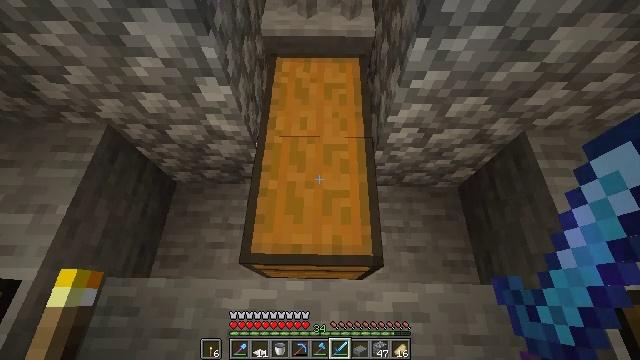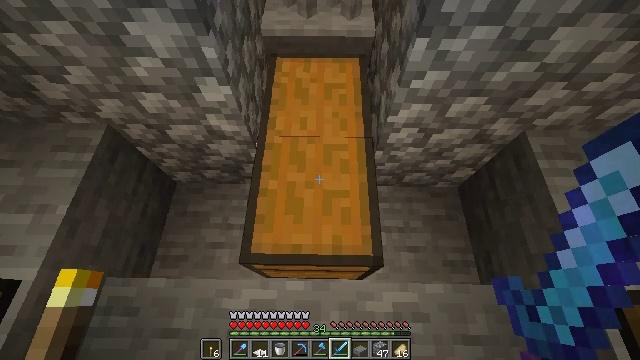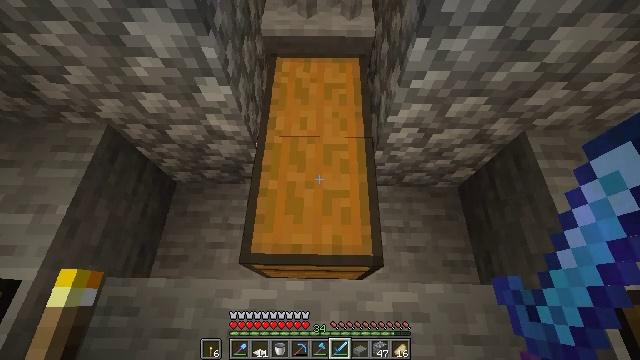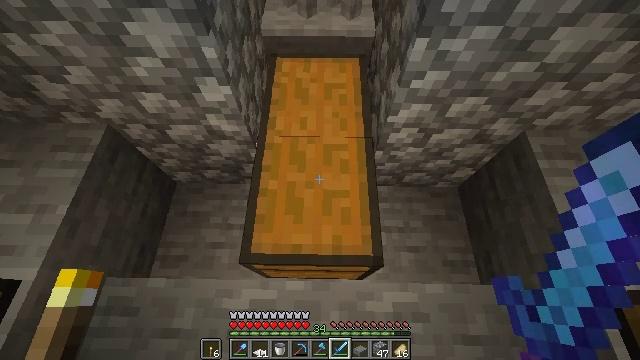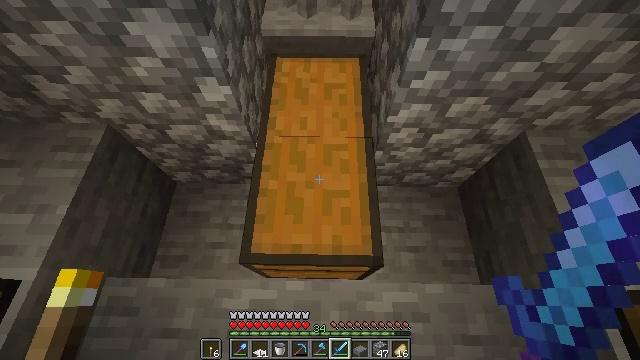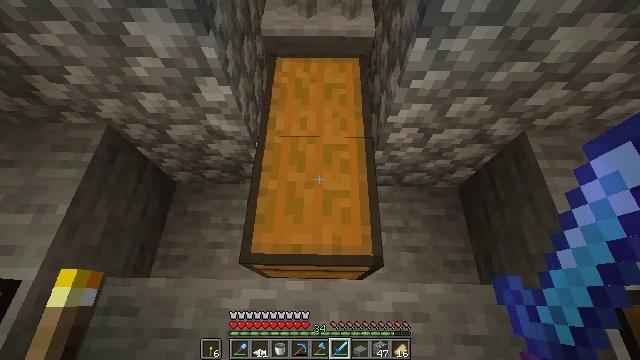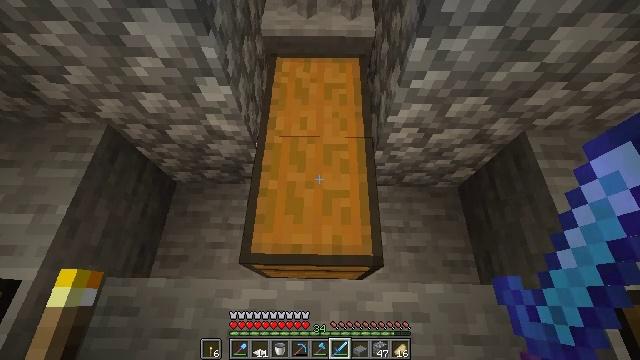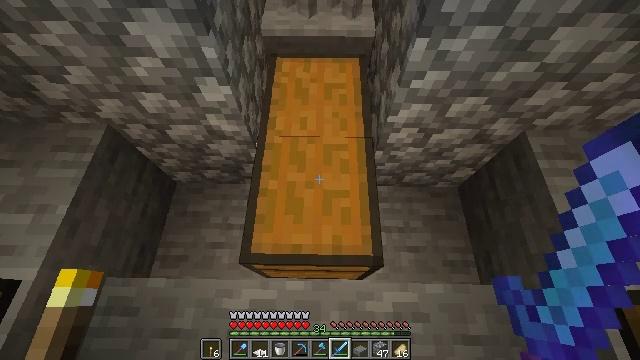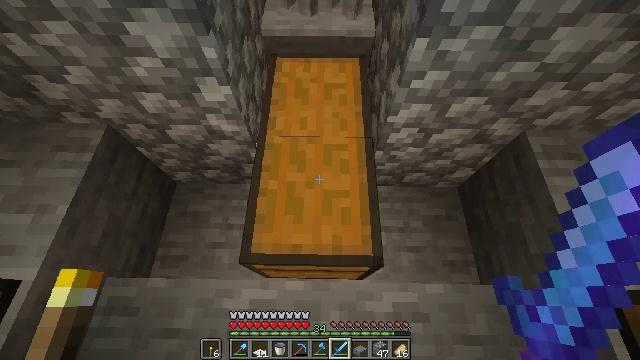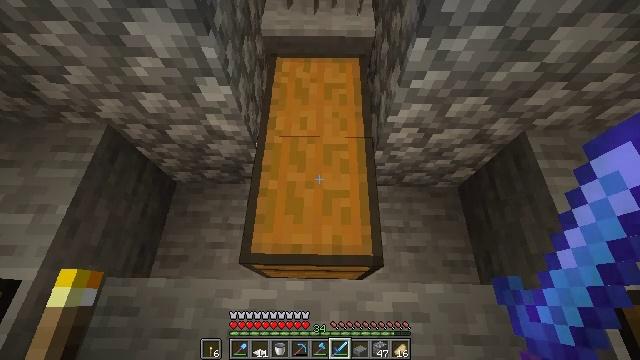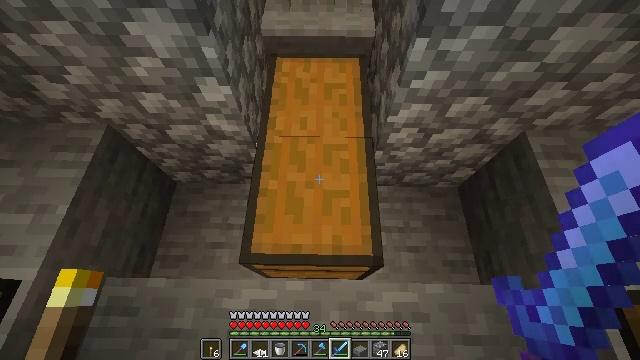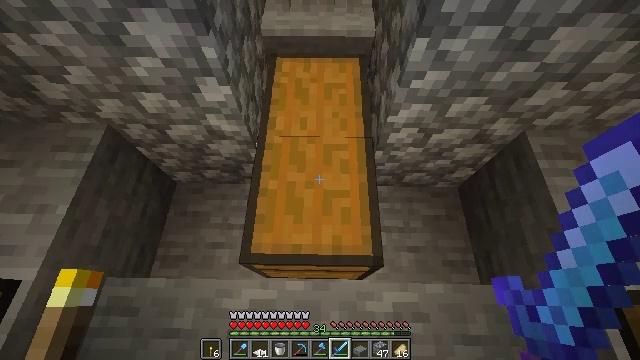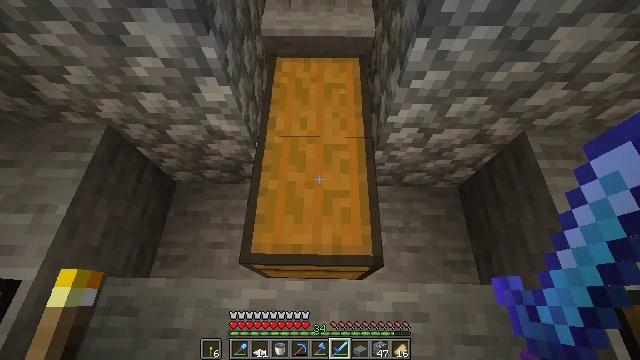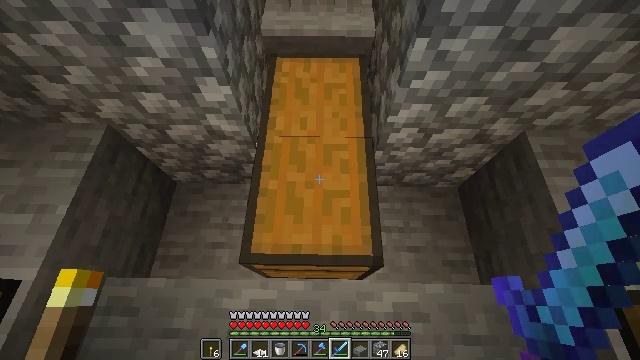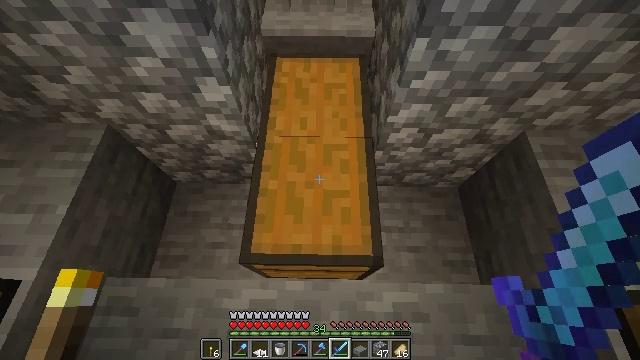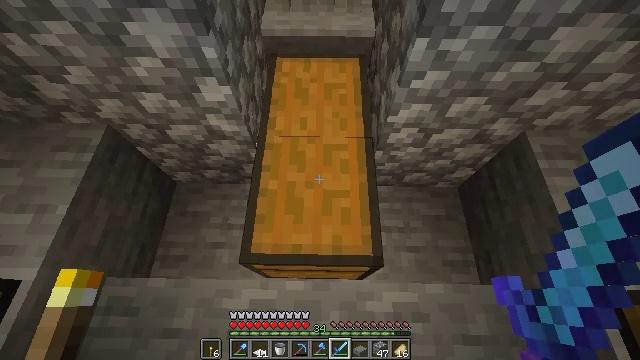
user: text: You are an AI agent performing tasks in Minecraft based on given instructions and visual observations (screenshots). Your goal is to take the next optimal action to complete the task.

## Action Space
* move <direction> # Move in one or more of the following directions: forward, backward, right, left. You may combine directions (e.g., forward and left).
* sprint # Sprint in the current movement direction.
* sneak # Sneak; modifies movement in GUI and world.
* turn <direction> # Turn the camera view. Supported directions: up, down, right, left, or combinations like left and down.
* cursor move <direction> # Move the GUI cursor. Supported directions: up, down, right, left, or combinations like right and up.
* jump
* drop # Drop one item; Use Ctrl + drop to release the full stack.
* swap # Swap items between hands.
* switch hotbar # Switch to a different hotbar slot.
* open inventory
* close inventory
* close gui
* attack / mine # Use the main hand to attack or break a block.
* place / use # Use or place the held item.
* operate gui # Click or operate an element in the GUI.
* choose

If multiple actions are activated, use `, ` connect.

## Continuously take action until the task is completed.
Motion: motion action
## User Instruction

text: Remove a diamond sword from the inventory.
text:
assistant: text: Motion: no_op
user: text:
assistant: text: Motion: no_op
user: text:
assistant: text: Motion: no_op
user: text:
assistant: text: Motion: no_op
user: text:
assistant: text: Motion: no_op
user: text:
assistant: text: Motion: no_op
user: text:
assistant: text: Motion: no_op
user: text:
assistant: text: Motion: no_op
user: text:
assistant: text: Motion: no_op
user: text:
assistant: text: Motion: no_op
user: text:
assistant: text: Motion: no_op
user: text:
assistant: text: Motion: no_op
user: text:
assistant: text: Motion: no_op
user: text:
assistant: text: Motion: no_op
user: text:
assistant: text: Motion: no_op
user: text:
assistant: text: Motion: no_op
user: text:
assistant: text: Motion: no_op
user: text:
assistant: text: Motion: no_op
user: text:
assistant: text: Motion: no_op
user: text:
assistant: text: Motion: no_op
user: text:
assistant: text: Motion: no_op
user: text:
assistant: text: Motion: no_op
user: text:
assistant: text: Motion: no_op
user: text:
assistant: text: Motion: no_op
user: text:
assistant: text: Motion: no_op
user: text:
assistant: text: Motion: no_op
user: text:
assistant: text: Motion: no_op
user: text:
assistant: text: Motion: no_op
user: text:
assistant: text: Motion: no_op
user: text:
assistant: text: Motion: no_op